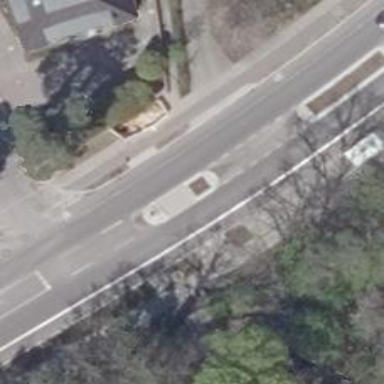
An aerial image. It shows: Unmarked footway crossing with pedestrian island.